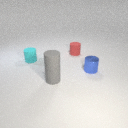
small blue metal cylinder behind small gray rubber cylinder